Question: '$.noConflict()' was added to the 'application.js' in 'rails 3.2.12' main app to solve the conflict between 'jquery' and 'bootstrap'. However it is not working as expected. Here is the application.js:
'''
//= require jquery
//= require jquery_ujs
//= require jquery-ui
//= require_tree .
//= require bootstrap
$.noConflict();
'''
When clicking add_more_contact link on the new customer form, there is an error in firebug:
'''
ReferenceError: add_fields is not defined
'''
'add_fields' is a js function defined in application.js:
'''
function add_fields(link, association, content) {
var new_id = new Date().getTime();
var regexp = new RegExp("new_" + association, "g")
$(link).parent().before(content.replace(regexp, new_id));
}
'''
The calling of add_fields is done through a method in application_controller.rb:
'''
def link_to_add_fields(name, f, association)
new_object = f.object.class.reflect_on_association(association).klass.new
fields = f.fields_for(association, new_object, :child_index => "new_#{association}") do |builder|
render :partial => association.to_s, :locals => {:f => builder, :i_id => 0}
end
link_to_function(name, "add_fields(this, "#{association}", "#{j fields}")")
end
'''
The code was working before bootstrap. What's wrong with the use of 'noConflict()'? Do we need to add 'noConflict()' to /views/layouts/application.html.erb as well? thanks for help.
UPDATE:
Here is the header of new customer page:

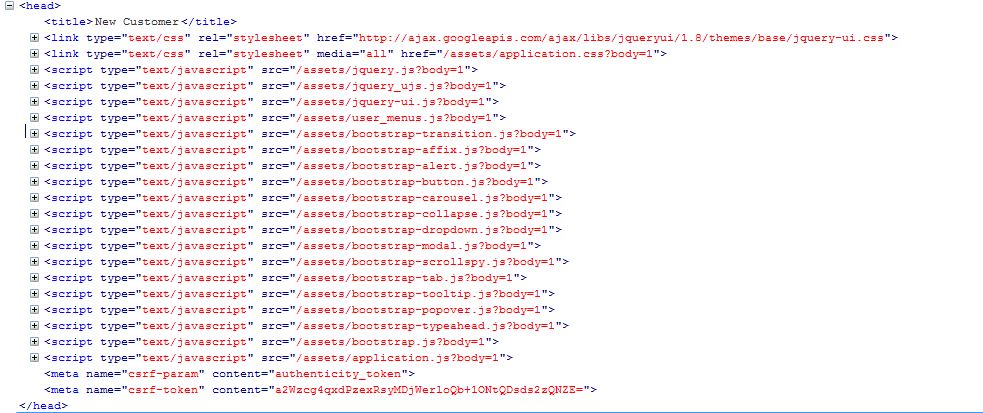
Answer: There is no conflict between jquery and bootsrap, contrary, jquery is a requirement for bootstrap to work.
But there is conflict between jquery-ui and bootstrap, which has been mitigated by a project at <URL> .
Anyway, I think the above code should work without calling noConflict.